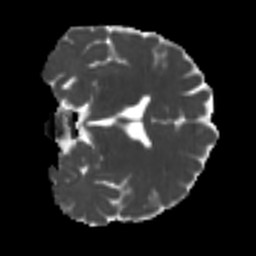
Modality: MD
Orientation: coronal
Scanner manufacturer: siemens
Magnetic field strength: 3 T
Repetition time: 4 s
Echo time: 0.0594 s